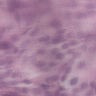
Metastatic tissue present: yes